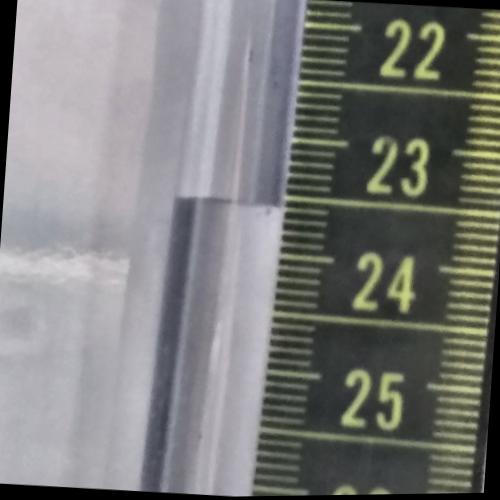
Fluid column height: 23.6 cm